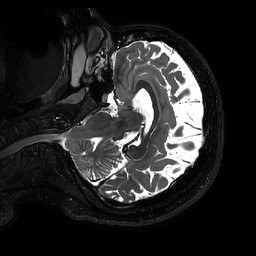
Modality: T2w
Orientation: axial
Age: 25
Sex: female
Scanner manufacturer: philips
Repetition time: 2.5 s
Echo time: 0.331 s